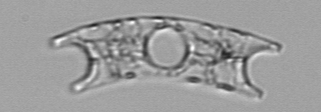
Label: Eucampia